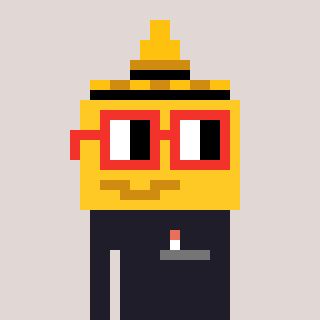
a pixel art character with square red glasses, a mustard-shaped head and a grayscale-colored body on a warm background